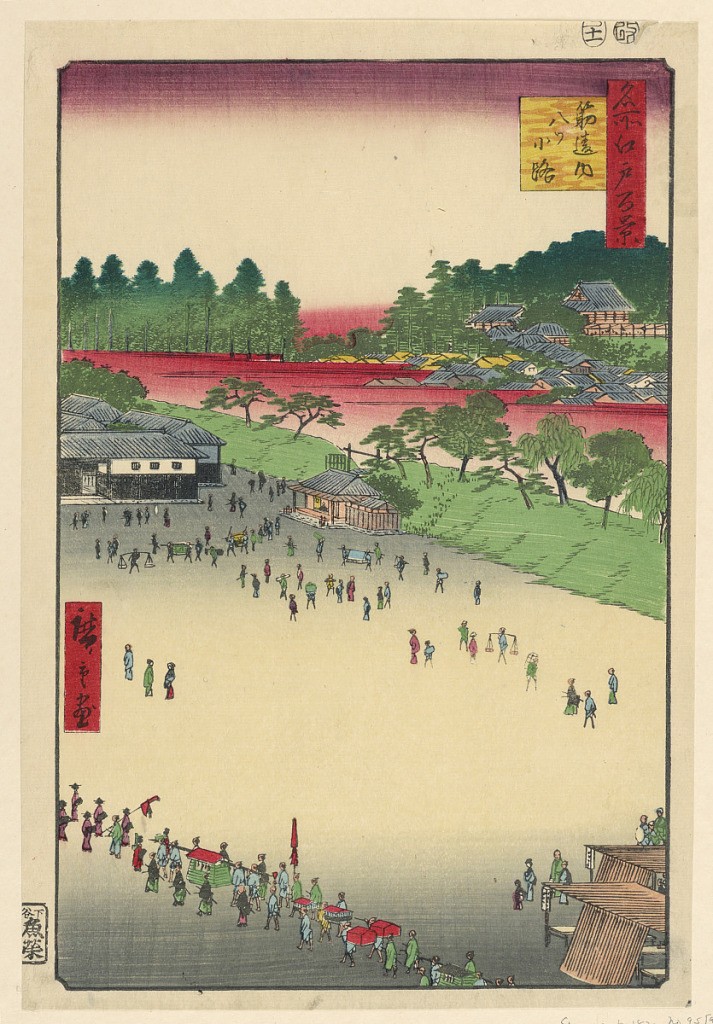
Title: Yatsukoji Junction at Suji-chigai (Suji-chigai-uchi, Yatsukoji) From the Series One Hundred Famous views of Edo
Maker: Ando Hiroshige, Japanese, 1797–1858
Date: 1857
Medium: Woodblock print in colored ink on paper
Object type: Print
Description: Yatsukoji is where all the roads converged. From Uchikanda to Sotokanda and Sudacho to Shitaya, all the gates were opened. Here is a procession for the Kanda Festival. The parade passes through the Takebashi-mon gate, the Tokiwabshi-mon Gate, and the Sujichgai-mon Gate, to return to the Kanda Myojin Shrine. Many other people are seen around the shrine to pay their respects.